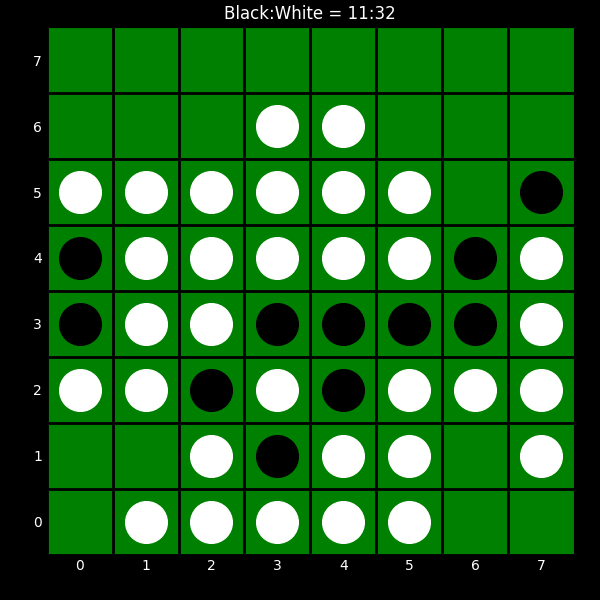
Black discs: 11
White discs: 32